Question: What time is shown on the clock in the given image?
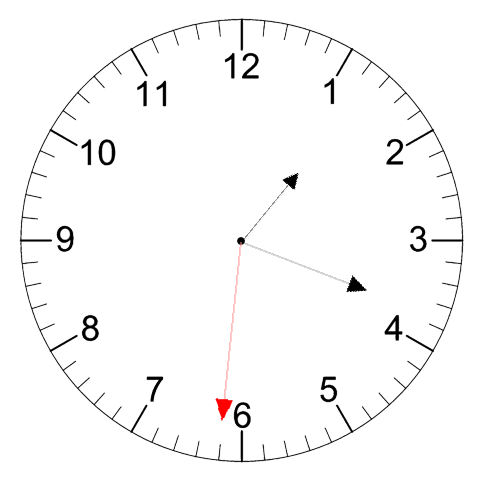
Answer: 01:18:31